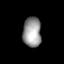
Tissue: lung
Cell type: Epithelial cells
Senescence score: 0.5466
Nuclear area (px): 532
Mean DAPI intensity: 154.545